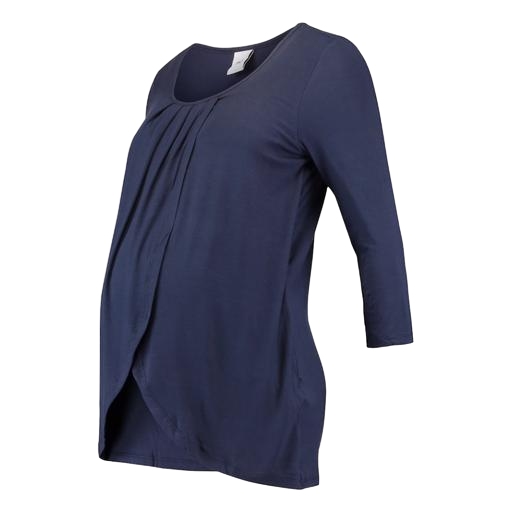
blue maternity/nursing top, blue pleat front top, three-quarter sleeved jersey top, white background